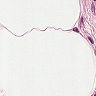
Metastatic tissue present: no